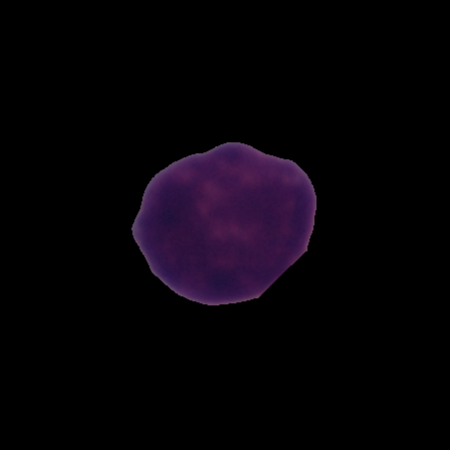
Label: healthy